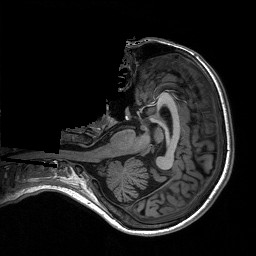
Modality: T1w
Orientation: axial
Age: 21
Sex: female
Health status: healthy
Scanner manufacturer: siemens
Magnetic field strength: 3 T
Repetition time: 3.2 s